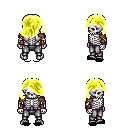
a pixel art fantasy rpg character, male body template, skeleton, leather shoulder armor, metal pants, gold swoop hairstyle, leather bracers, black slippers, four views (front, back, left, right), 2x2 character sprite sheet, small pixel art, hard edges, no anti-aliasing